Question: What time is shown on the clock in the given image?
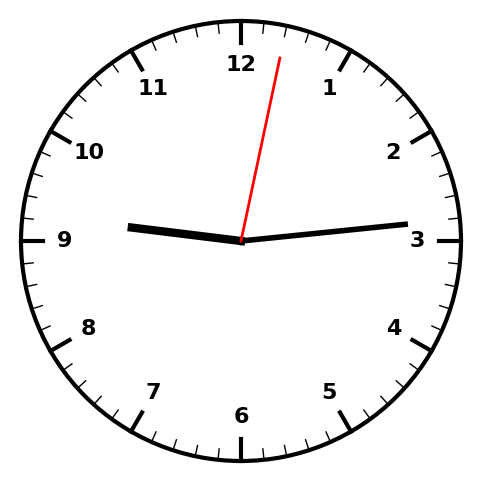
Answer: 09:14:02